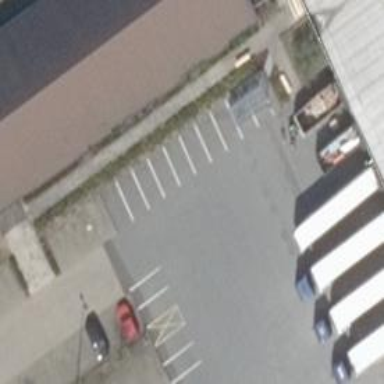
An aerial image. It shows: Road serving as parking aisle.